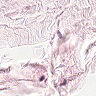
Metastatic tissue present: no